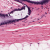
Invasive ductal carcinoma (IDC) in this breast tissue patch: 0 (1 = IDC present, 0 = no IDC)